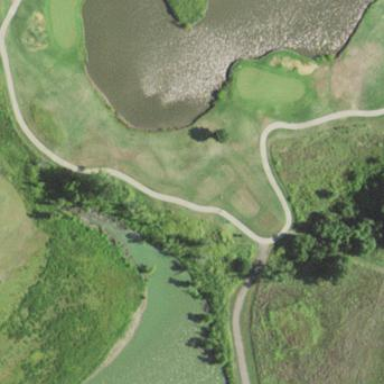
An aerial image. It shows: Rough area on grassy golf course.